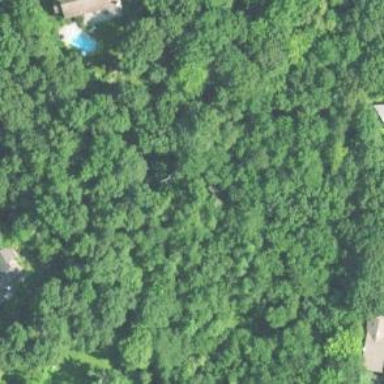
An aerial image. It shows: Existing Preserved Open Space in the woodland area.